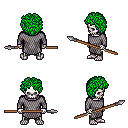
a pixel art fantasy rpg character, male body template, skeleton, chain mail, teal pants, green curly afro hairstyle, spear, four views (front, back, left, right), 2x2 character sprite sheet, small pixel art, hard edges, no anti-aliasing